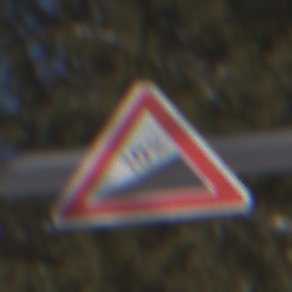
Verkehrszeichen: Steigung10
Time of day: MorningAfternoon
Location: Outdoor (Special)
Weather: Clear
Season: Winter
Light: Natural